Question: How do I extract Title (List of metropolitan areas by population) from WIkipedia API(<URL>
I was able to get data from Wikipedia but having trouble extract data from it.
'''
function getJSONP(url, success) {
var ud = '_' + +new Date,
script = document.createElement('script'),
head = document.getElementsByTagName('head')[0] || document.documentElement;
window[ud] = function(data) {
head.removeChild(script);
success && success(data);
};
script.src = url.replace('callback=?', 'callback=' + ud);
head.appendChild(script);
}
getJSONP('http://en.wikipedia.org/w/api.php?format=json&action=query&titles=List_of_metropolitan_areas_by_population&prop=revisions&rvprop=content&callback=?', function(data){
console.log(data);
document.getElementById("output").innerHTML = data.query;
});
'''
'''
<div id="output">
Want to display article title here.
</div>
'''
below is what it shows up in Console. How can I extract "from: "List_of_metropolitan_areas_by_population"" and display in front-end?

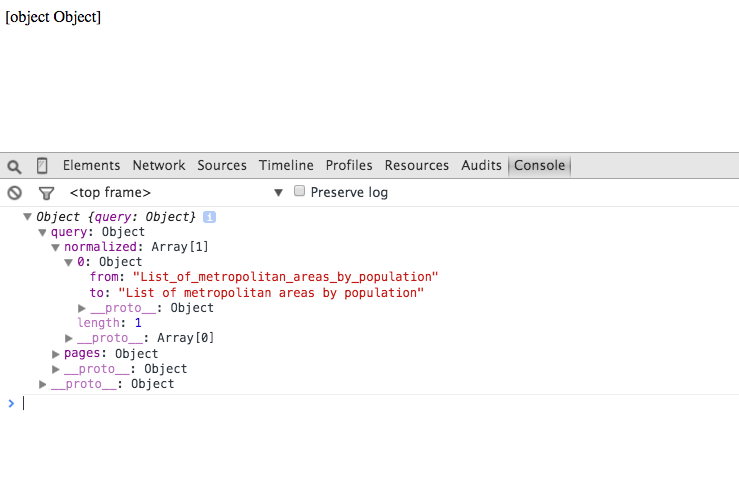
Answer: You were trying to make the content of an HTML element a javascript object, which is why you saw the result you saw. What you want is the string, so you need to access the part of the object that will give you the string.
'''
document.getElementById("output").innerHTML = data.query.normalized[0].from;
'''
Instead of
'''
document.getElementById("output").innerHTML = data.query;
'''
Here's a link to the fiddle to go along with your answer: <URL>